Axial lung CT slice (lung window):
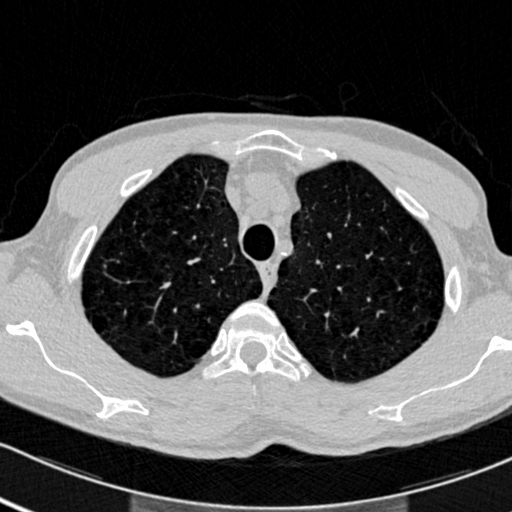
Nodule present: no